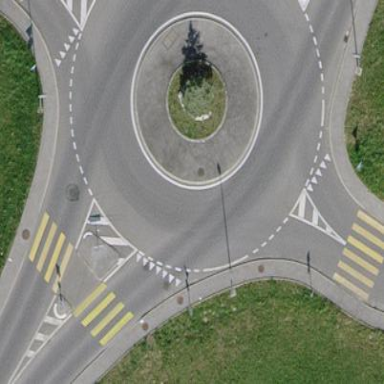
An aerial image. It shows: Tertiary road made of asphalt leading to roundabout junction.